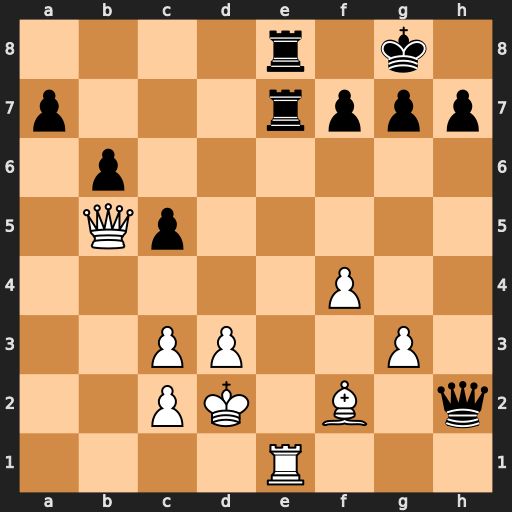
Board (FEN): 4r1k1/p3rppp/1p6/1Qp5/5P2/2PP2P1/2PK1B1q/4R3
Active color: w
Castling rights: -
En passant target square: -
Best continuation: Qxe8+ Rxe8 Rxe8#